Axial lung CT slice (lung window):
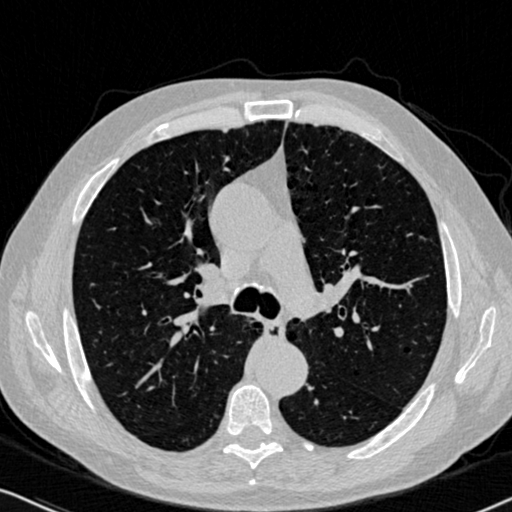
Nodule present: no